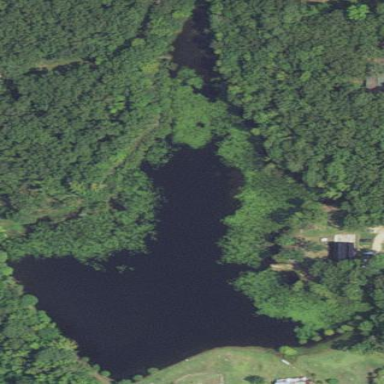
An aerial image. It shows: Pond surrounded by natural water.